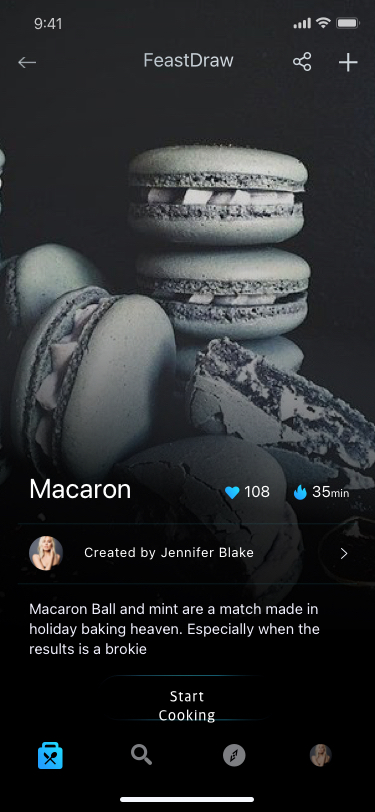
Text in this UI design:
Macaron
Macaron Ball and mint are a match made in holiday baking heaven. Especially when the results is a brokie